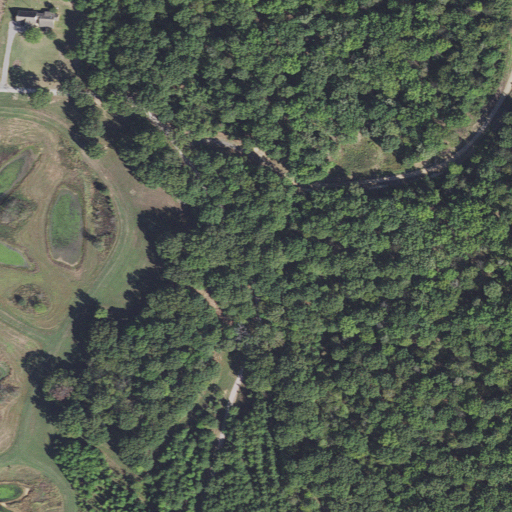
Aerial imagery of cliff(s) in Arkansas named Kings Bluff containing woody wetlands, cultivated crops, mixed forest, open development, deciduous forest, and pasture